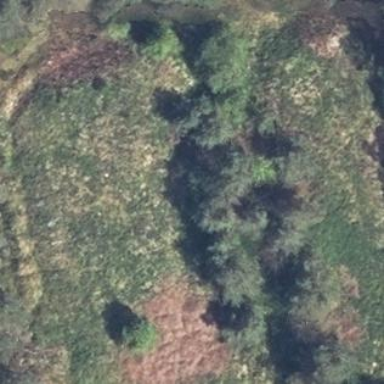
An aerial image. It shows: Patch of scrub vegetation.